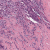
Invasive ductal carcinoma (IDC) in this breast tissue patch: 1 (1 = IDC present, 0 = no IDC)